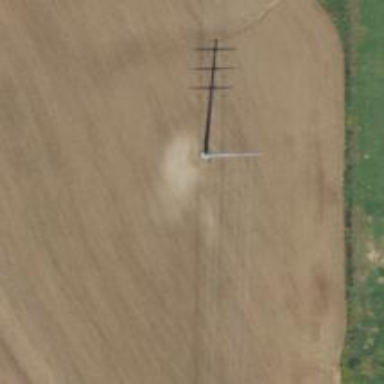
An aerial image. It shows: Power tower.